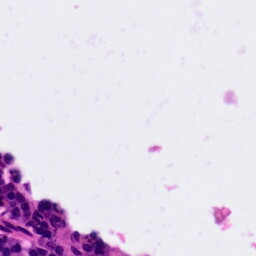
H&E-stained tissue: Pancreatic